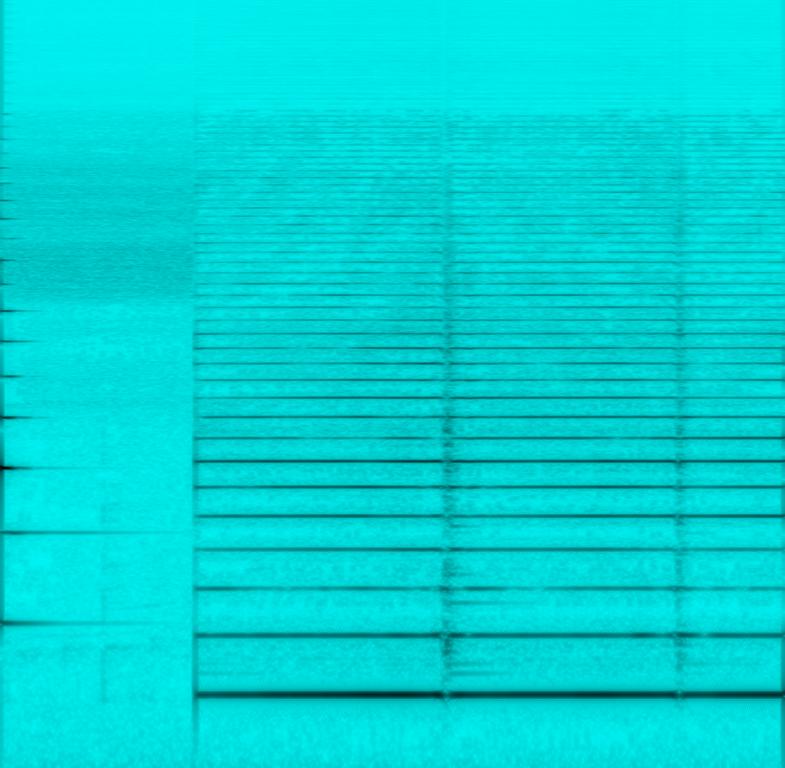
This music clip is an instrumental. The tempo is slow with a  violin playing sharp ,sudden notes. The scale change is random with no harmony or melody. This music sounds like a violin being tuned.